Question: I am wondering is there any way to solve this by changing XAML code?
Please look at this sample picture:

What I wants to do is when user dragging GridSeparater No.1, I want to resize thr 3rd row of grid.
This is because in this application, the first and third rows are variable size, but second one is fixed size.
Is that possible?
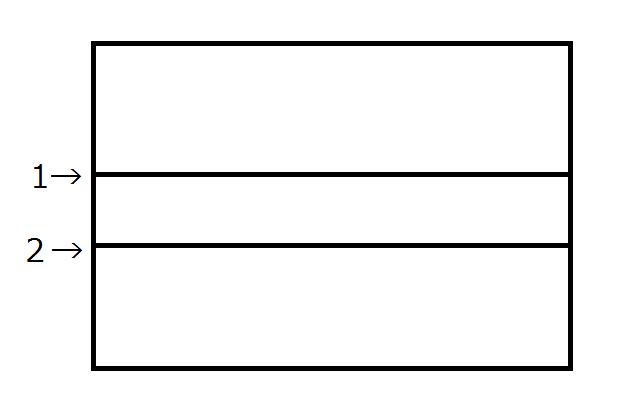
Answer: This is possible with 'ResizeBehaviour="PreviousAndNext"' (<URL>. This enables you to specify which rows should be affected relative to the GridSplitter.
'''
<Grid Width="300" Height="200" Background="Yellow" ShowGridLines="True">
<Grid.RowDefinitions>
<RowDefinition Height="*" />
<RowDefinition Height="20"/>
<RowDefinition Height="*"/>
</Grid.RowDefinitions>
<GridSplitter Grid.Row="1"
ResizeDirection="Rows"
ResizeBehavior="PreviousAndNext"
HorizontalAlignment="Stretch"
VerticalAlignment="Top"
Background="Black"
ShowsPreview="True"
Height="5"
/>
</Grid>
'''